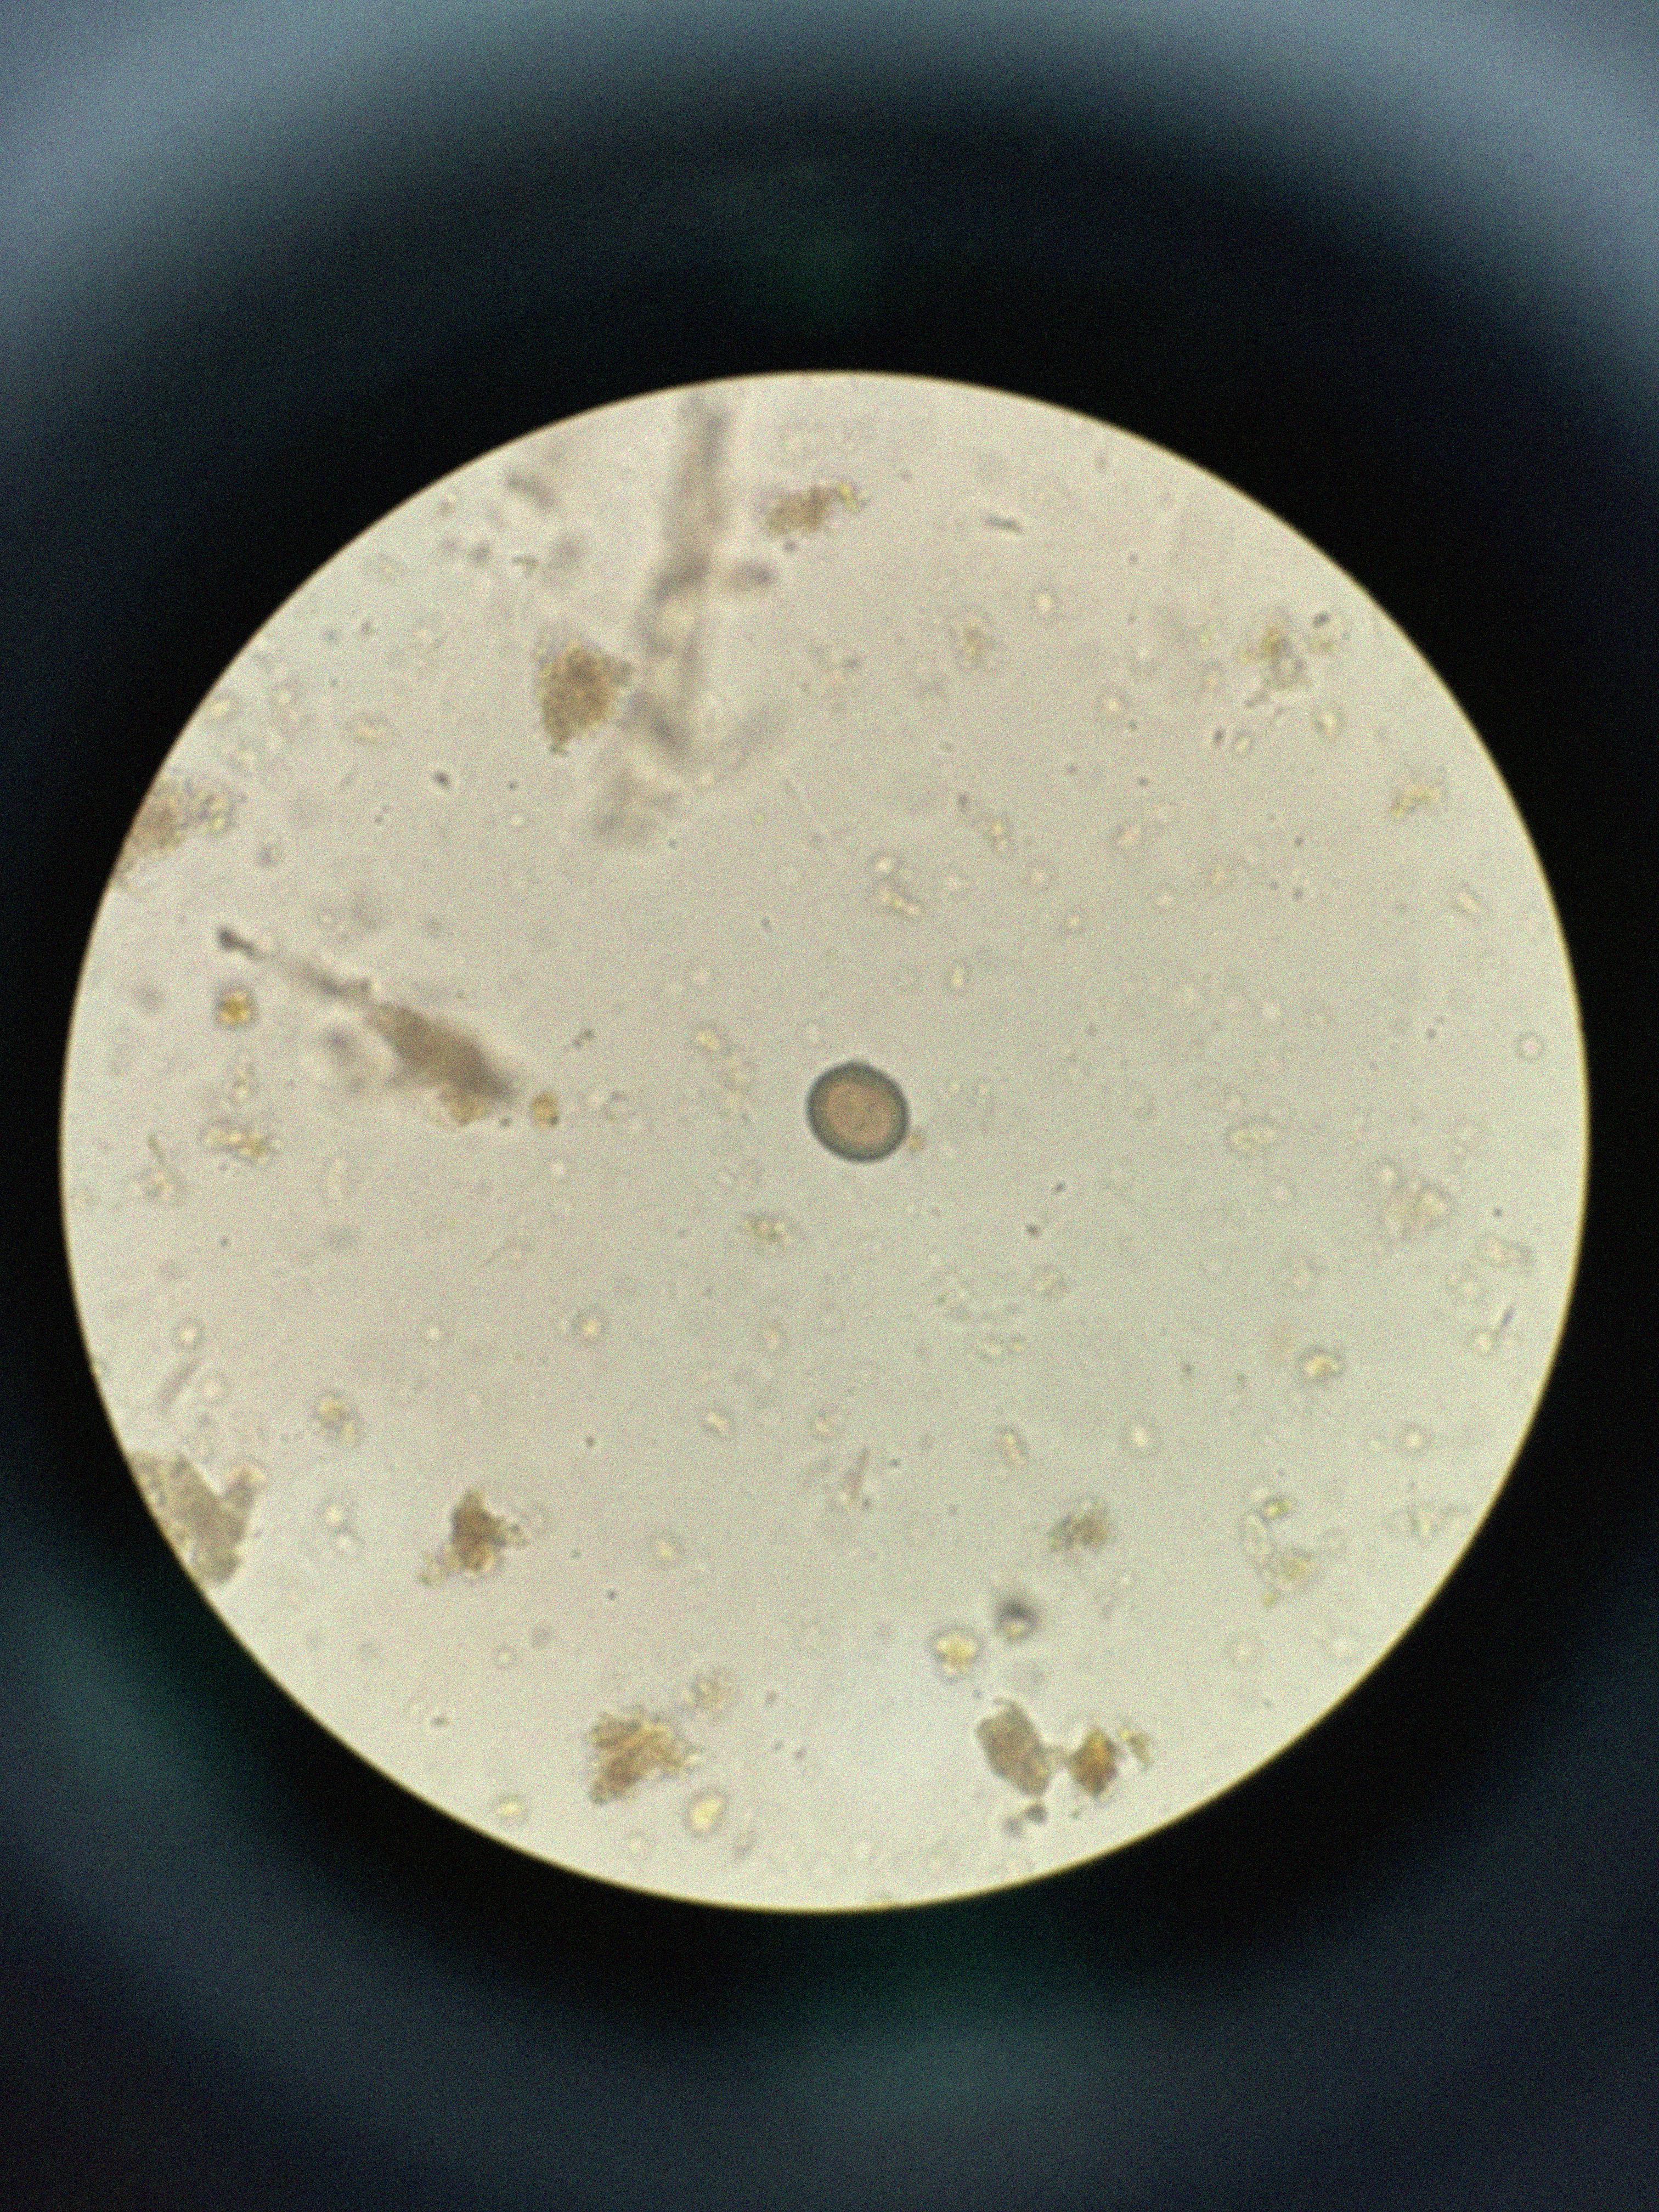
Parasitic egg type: Taenia spp. egg